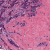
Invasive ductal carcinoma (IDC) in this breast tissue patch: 1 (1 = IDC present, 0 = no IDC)